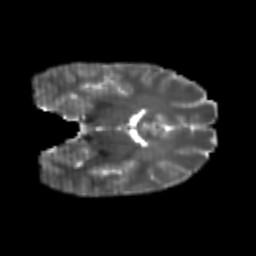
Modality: T2w
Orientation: coronal
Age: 21
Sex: male
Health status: healthy
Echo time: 0.074 s